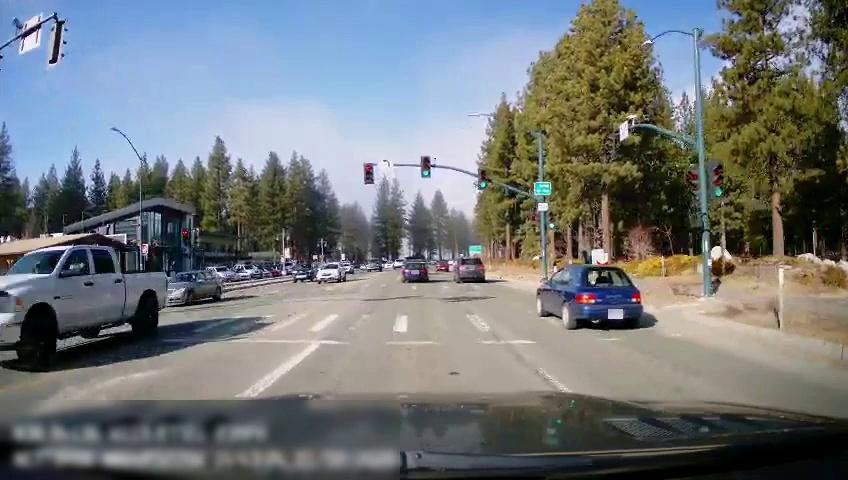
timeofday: Day
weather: Sunny
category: Drivable Space
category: Vehicles | SUV
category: Vehicles | Car
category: Vehicles | Car
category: Vehicles | Car
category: Vehicles | SUV
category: Vehicles | Car
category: Vehicles | SUV
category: Vehicles | Car
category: Vehicles | Truck
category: Vehicles | Car
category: Vehicles | Truck
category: Vehicles | Car
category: Vehicles | SUV
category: Vehicles | Car
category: Lanes | Opposite Lane
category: Lanes | Current Lane
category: Lanes | Current Lane
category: Traffic | Signs
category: Traffic | Signs
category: Traffic | Lights
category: Traffic | Lights
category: Traffic | Lights
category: Traffic | Lights
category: Traffic | Lights
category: Traffic | Lights
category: Traffic | Lights
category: Traffic | Lights
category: Traffic | Signs
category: Traffic | Lights
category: Traffic | Lights
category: Traffic | Lights
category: Traffic | Signs